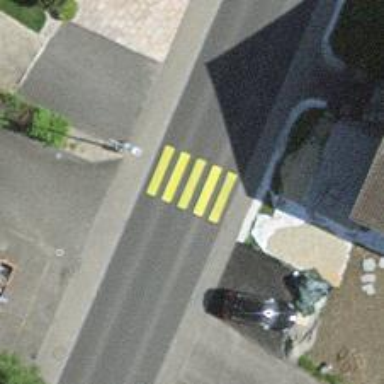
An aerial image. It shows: Uncontrolled crossing on the road.